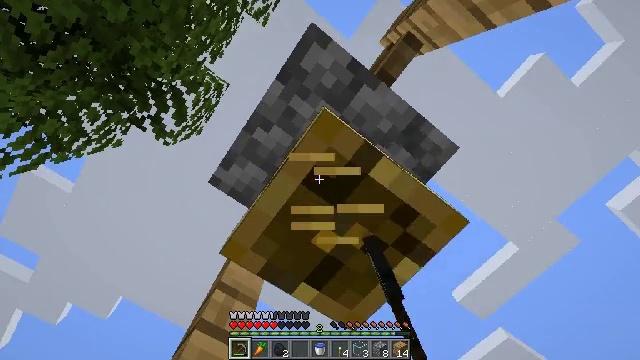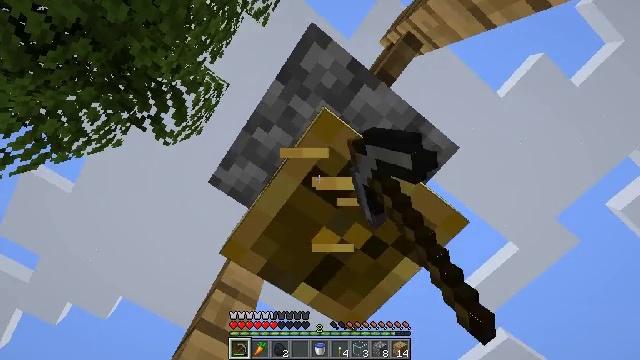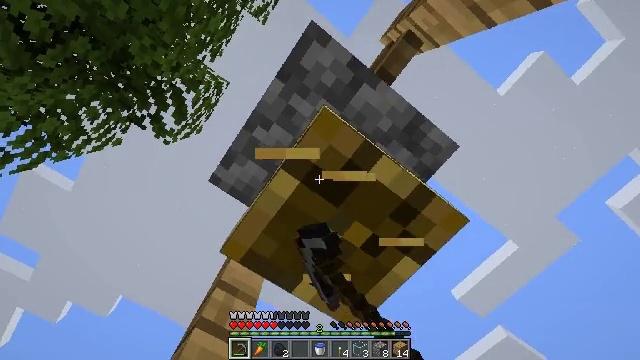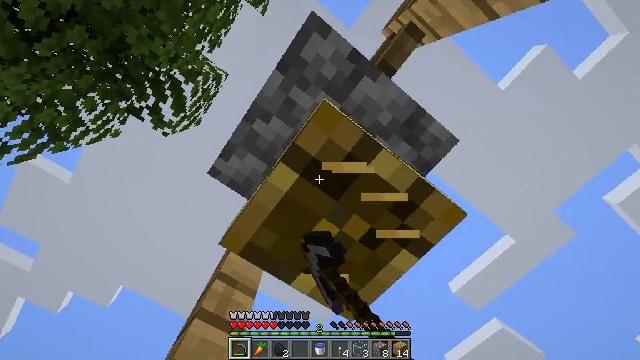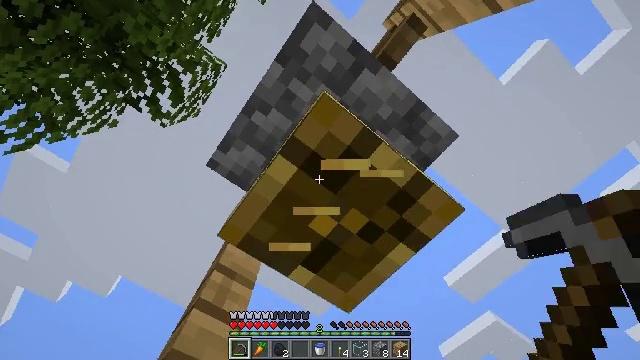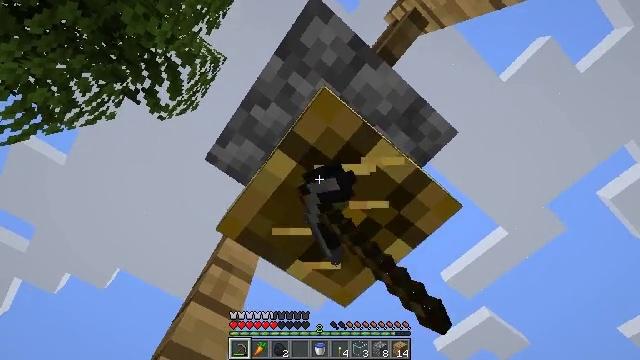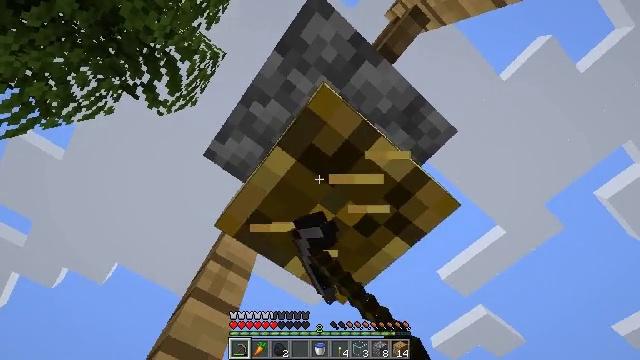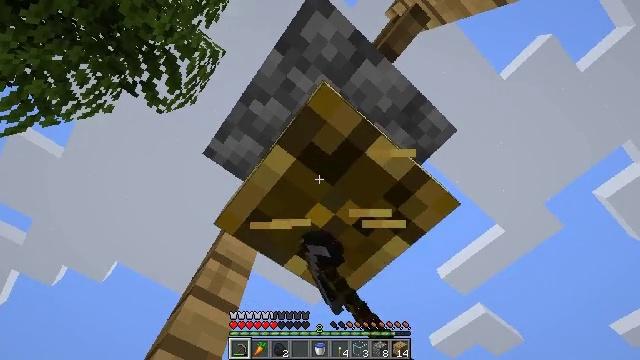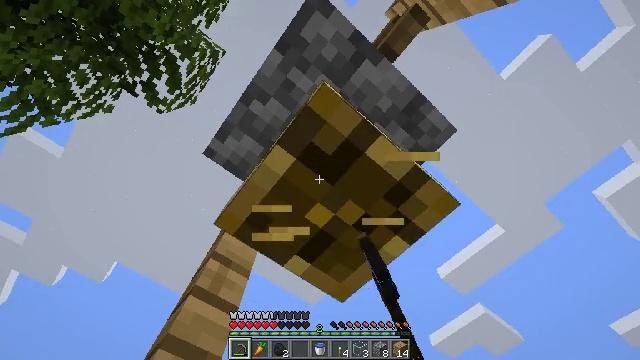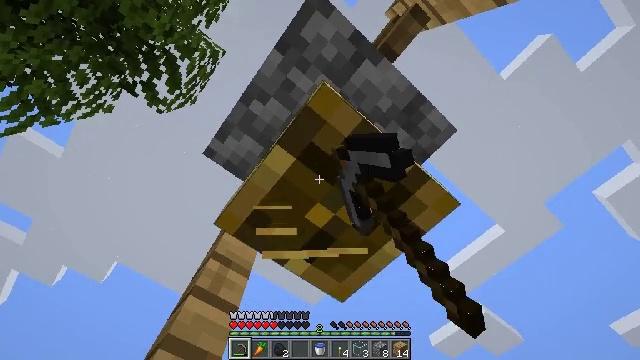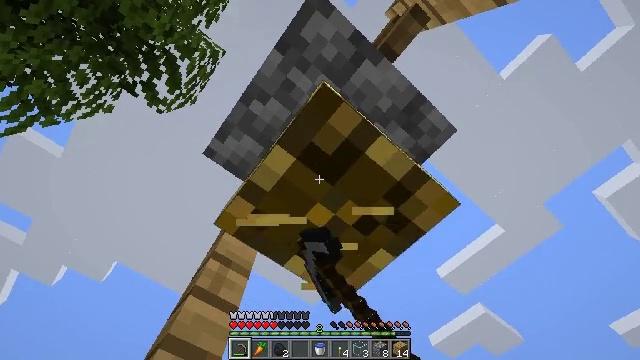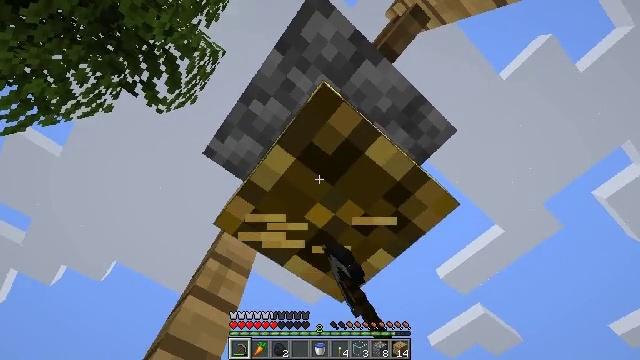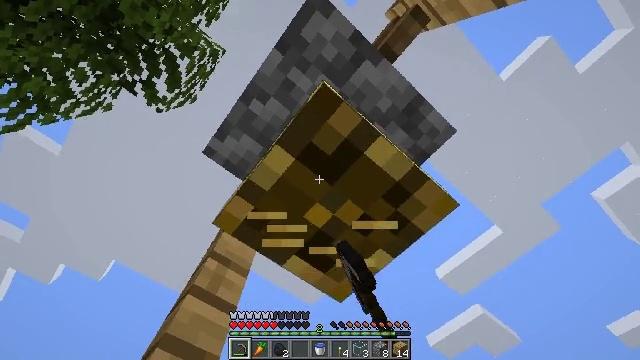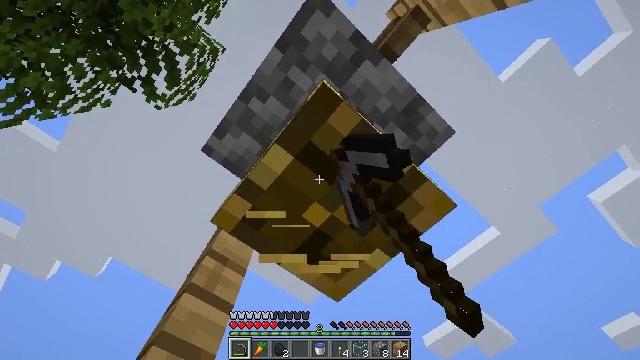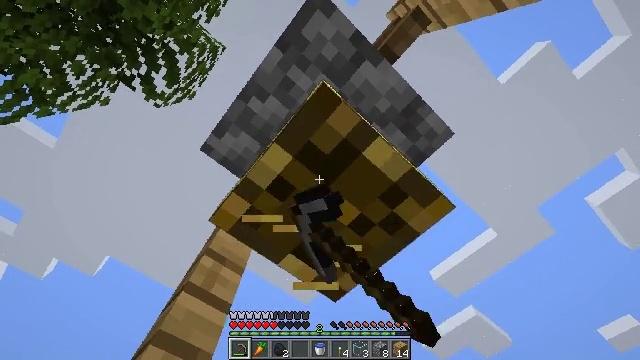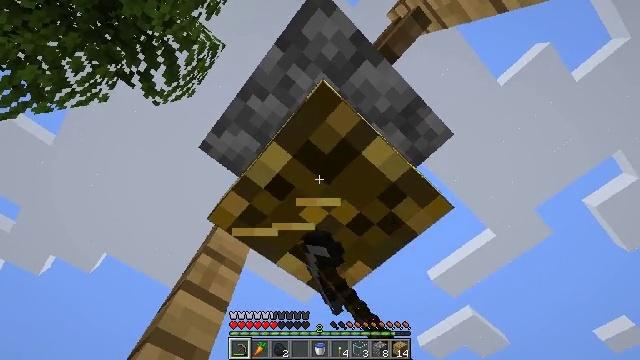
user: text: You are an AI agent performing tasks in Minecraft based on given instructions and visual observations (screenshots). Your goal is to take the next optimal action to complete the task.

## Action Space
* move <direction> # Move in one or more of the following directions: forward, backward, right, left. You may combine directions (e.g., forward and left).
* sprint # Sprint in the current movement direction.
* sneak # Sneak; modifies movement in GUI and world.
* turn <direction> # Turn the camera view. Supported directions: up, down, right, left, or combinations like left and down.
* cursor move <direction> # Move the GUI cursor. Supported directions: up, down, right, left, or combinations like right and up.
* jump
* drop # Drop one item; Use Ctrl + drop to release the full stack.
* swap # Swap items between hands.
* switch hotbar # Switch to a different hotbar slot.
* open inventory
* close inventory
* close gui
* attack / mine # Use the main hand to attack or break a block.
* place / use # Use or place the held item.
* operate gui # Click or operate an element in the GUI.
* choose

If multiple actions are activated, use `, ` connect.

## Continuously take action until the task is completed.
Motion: motion action
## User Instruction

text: Gather the bell for your inventory.
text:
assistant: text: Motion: attack / mine
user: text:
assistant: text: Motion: attack / mine
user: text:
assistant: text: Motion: turn down, attack / mine
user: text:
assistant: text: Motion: turn down, attack / mine
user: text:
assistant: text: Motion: turn down, attack / mine
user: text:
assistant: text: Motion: attack / mine
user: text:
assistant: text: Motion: attack / mine
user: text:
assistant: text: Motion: attack / mine
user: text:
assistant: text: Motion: attack / mine
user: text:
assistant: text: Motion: attack / mine
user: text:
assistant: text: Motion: attack / mine
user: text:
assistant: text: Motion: attack / mine
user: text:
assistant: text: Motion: attack / mine
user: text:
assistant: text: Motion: attack / mine
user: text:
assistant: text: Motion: attack / mine
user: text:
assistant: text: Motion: attack / mine
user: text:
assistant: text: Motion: attack / mine
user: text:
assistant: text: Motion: attack / mine
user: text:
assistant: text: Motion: attack / mine
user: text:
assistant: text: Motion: attack / mine
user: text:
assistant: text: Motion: attack / mine
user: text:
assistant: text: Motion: attack / mine
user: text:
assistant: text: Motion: attack / mine
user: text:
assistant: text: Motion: attack / mine
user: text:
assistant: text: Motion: attack / mine
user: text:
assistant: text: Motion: attack / mine